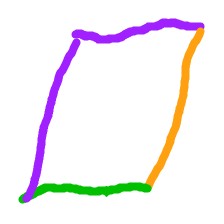
Shape: parallelogram